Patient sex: M
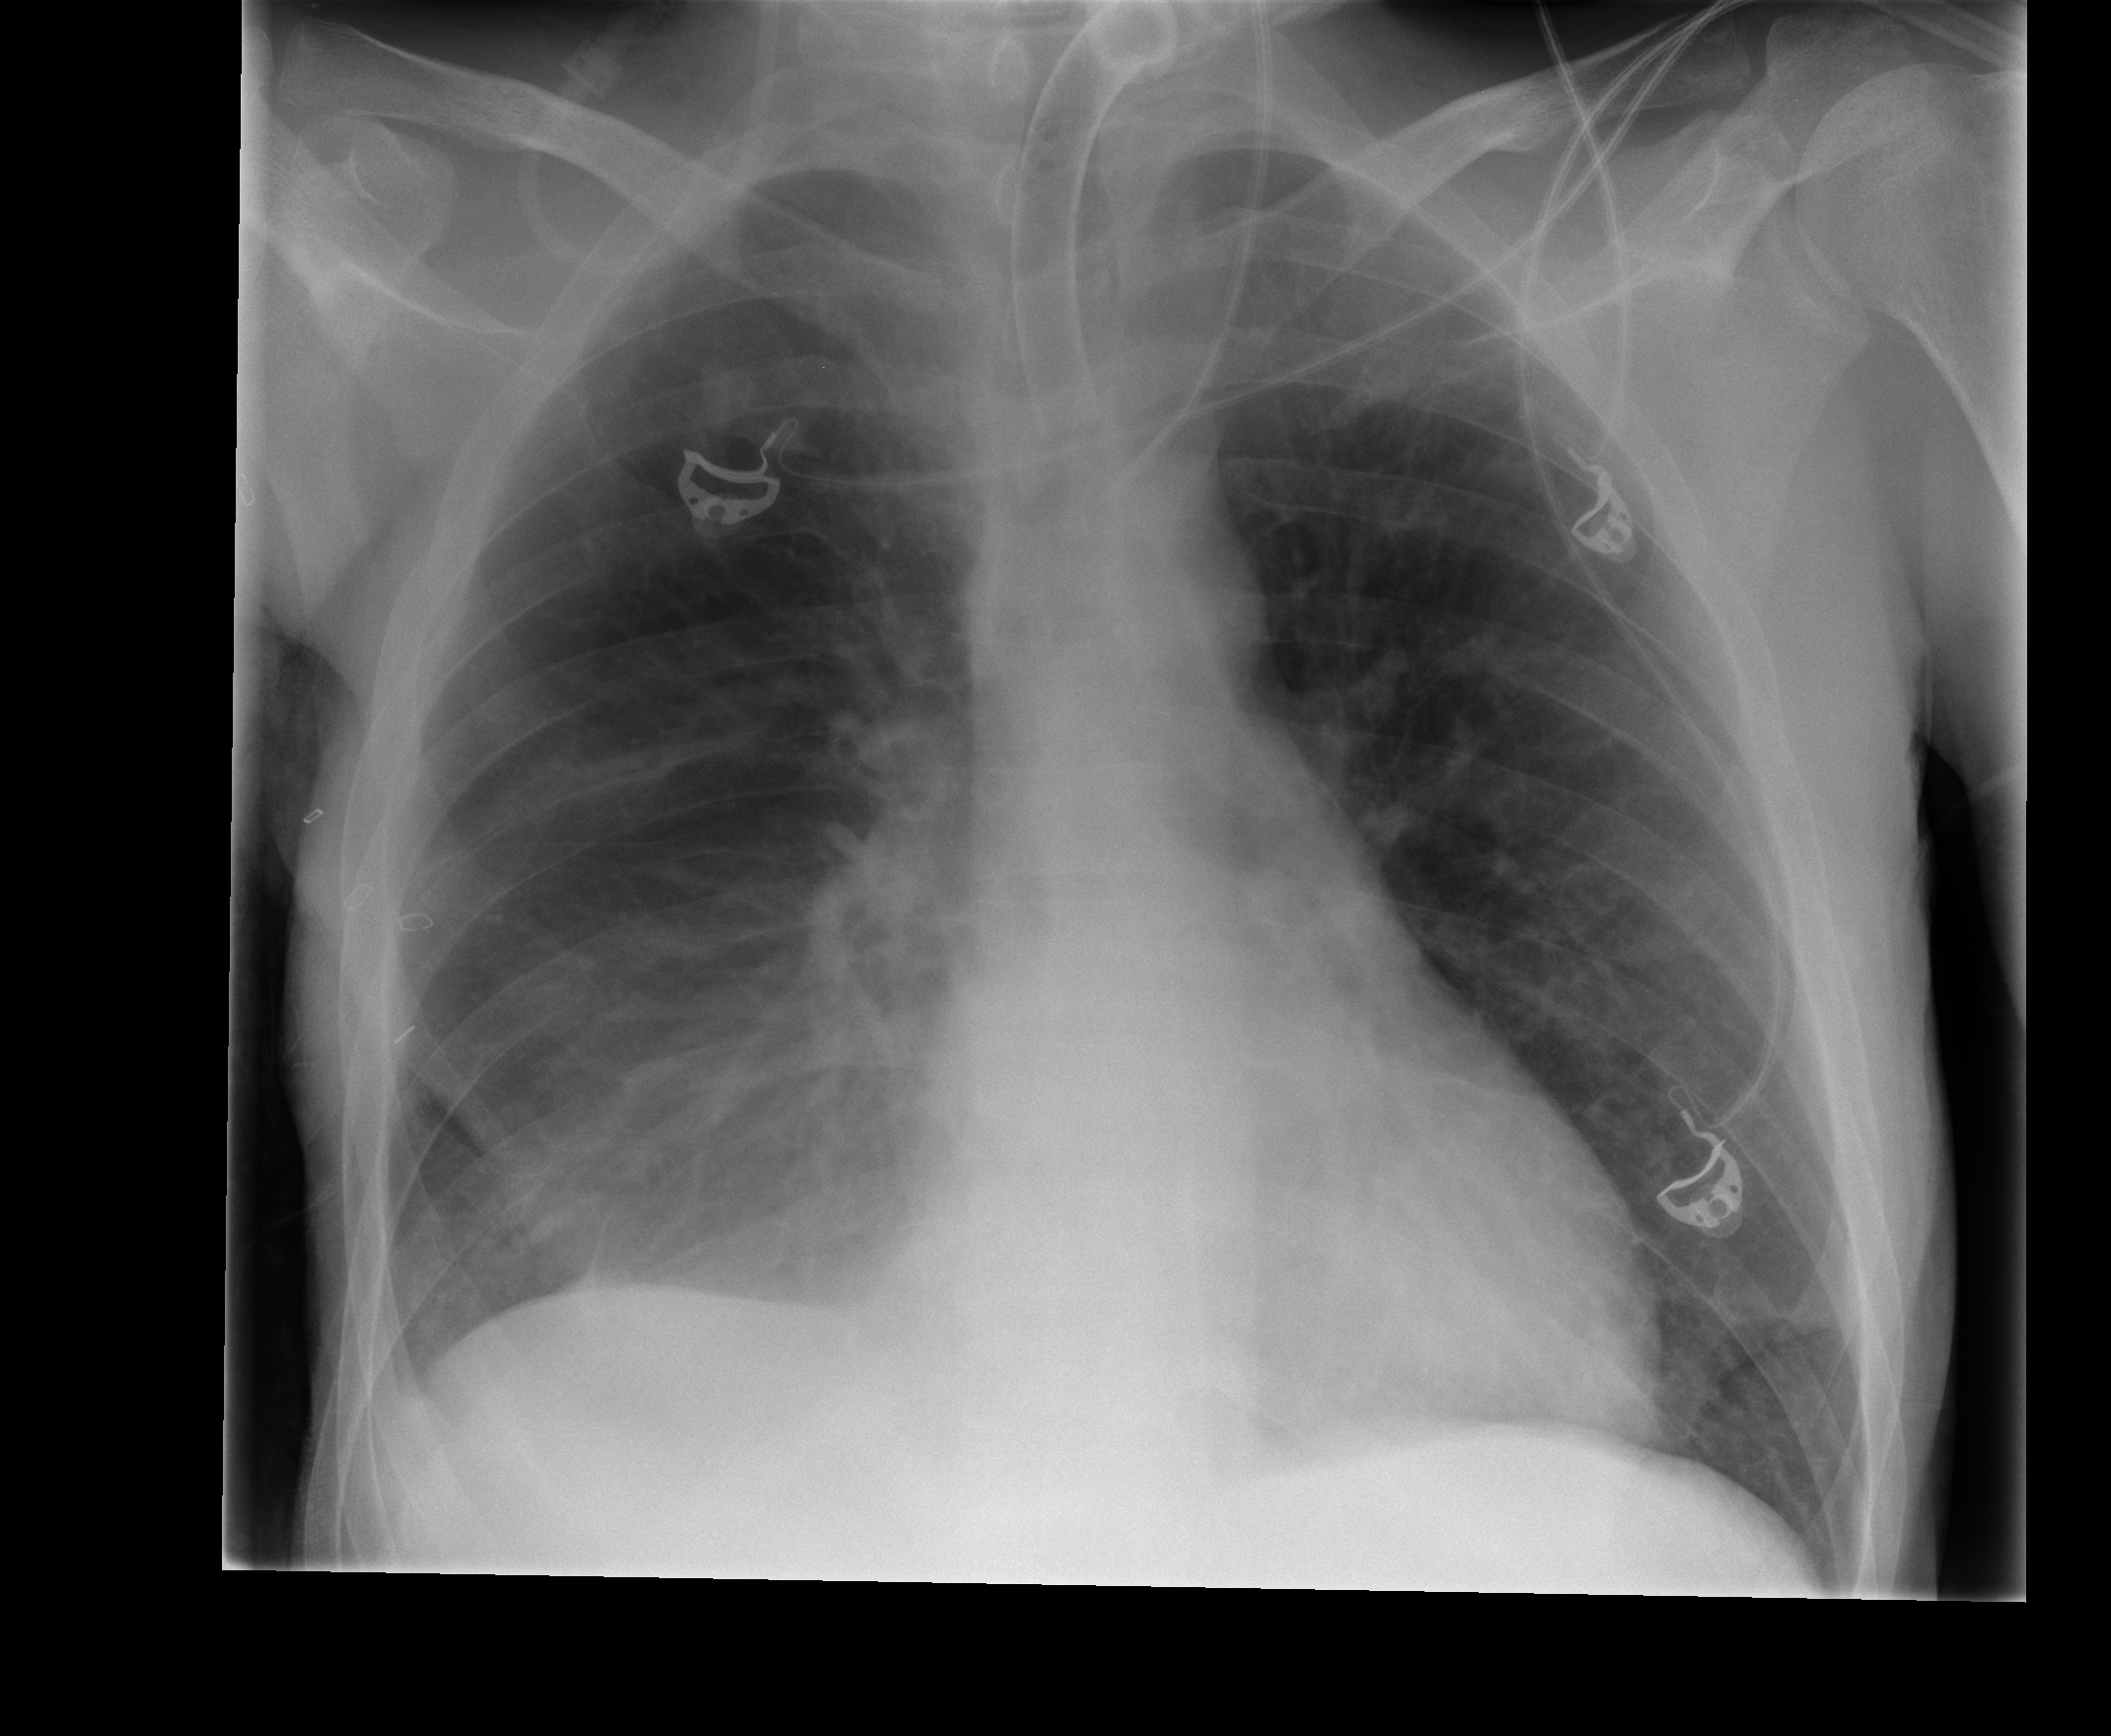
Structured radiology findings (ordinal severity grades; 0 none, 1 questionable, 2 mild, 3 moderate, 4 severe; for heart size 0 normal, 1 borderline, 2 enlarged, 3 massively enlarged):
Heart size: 0
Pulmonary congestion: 0
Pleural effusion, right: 0
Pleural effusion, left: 0
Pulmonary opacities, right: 0
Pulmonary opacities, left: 0
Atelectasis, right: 2
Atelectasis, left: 0